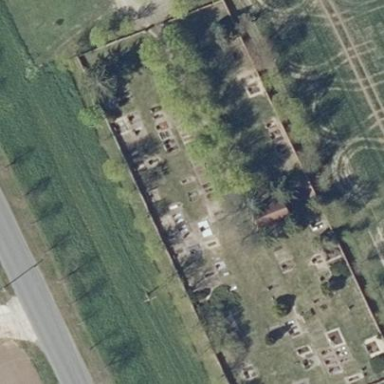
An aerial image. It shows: Cemetery.